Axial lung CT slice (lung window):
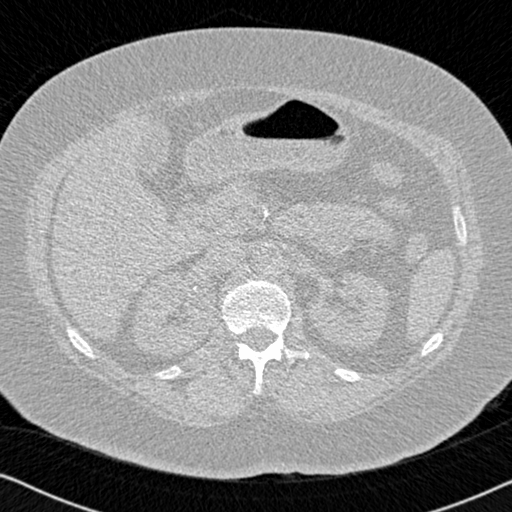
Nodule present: no